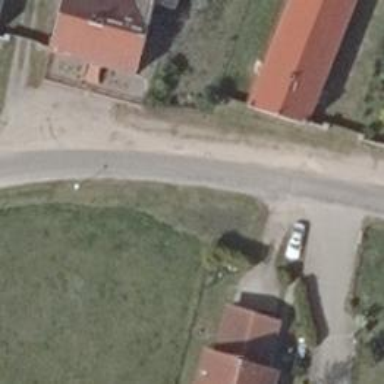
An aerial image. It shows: Residential road with asphalt surface.